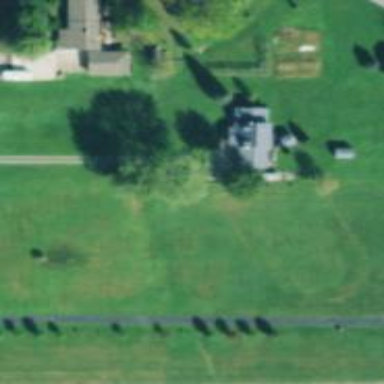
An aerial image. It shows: Driveway.